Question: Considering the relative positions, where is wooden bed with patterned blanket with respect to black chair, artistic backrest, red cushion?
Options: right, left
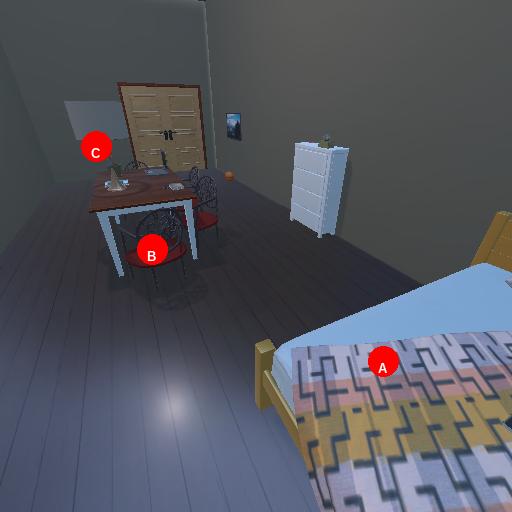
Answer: right